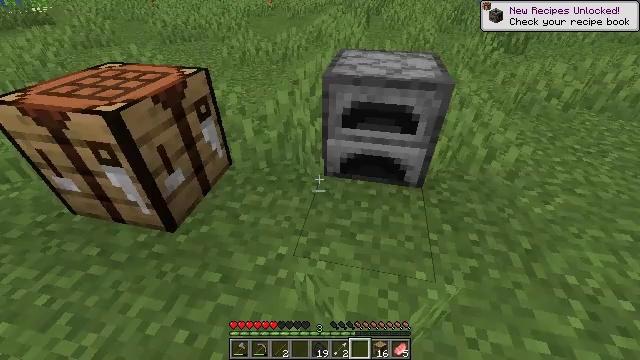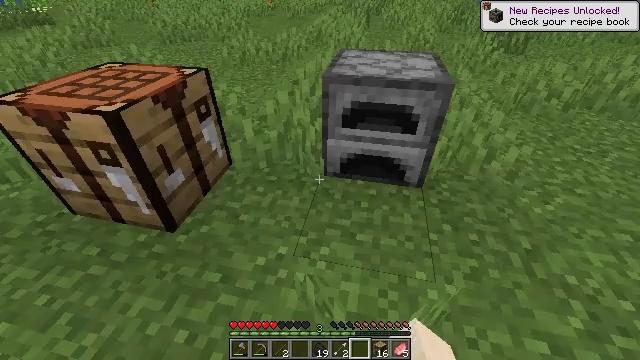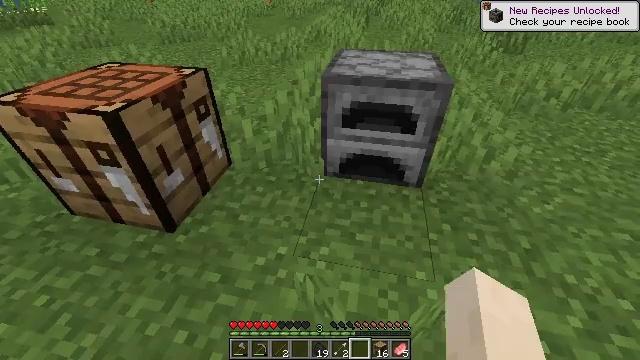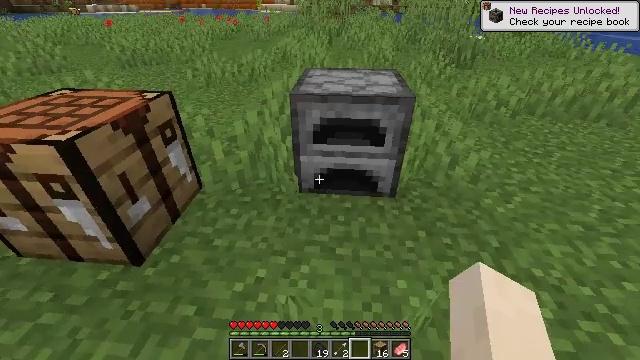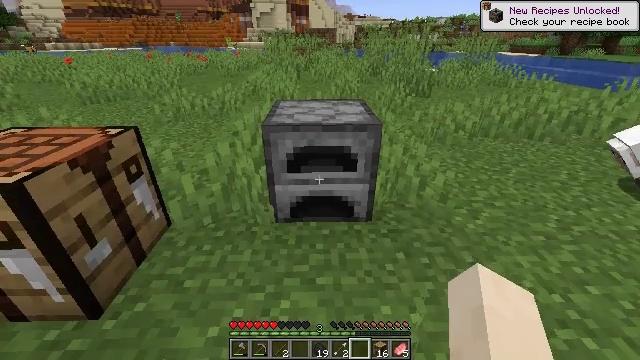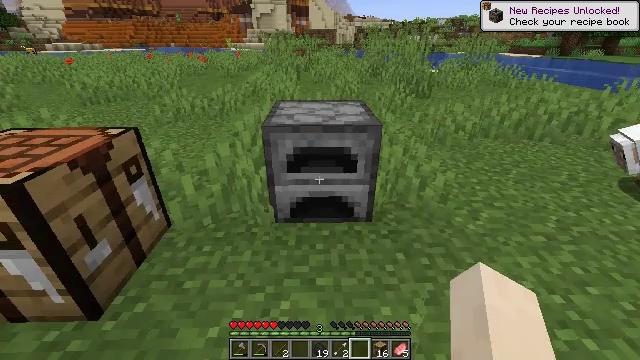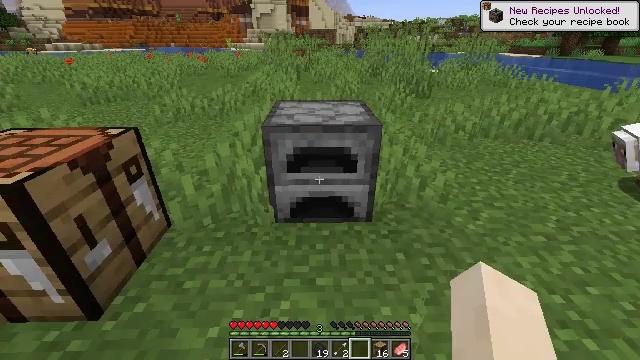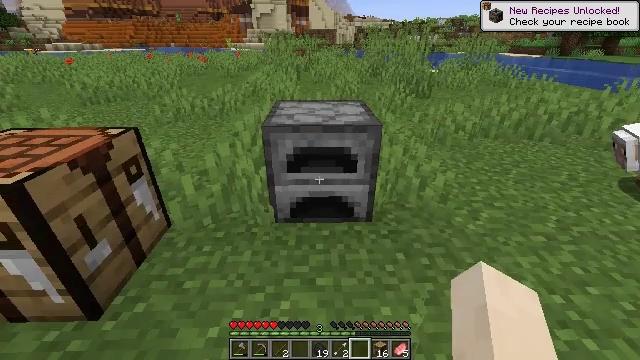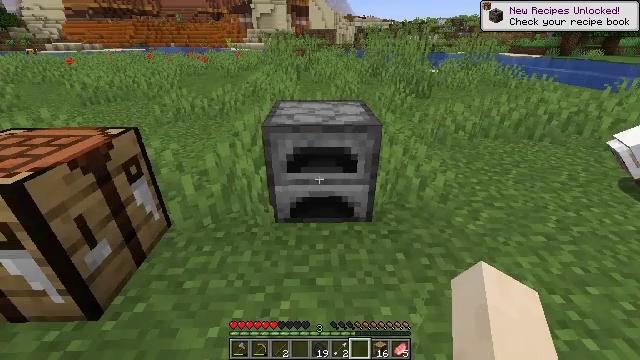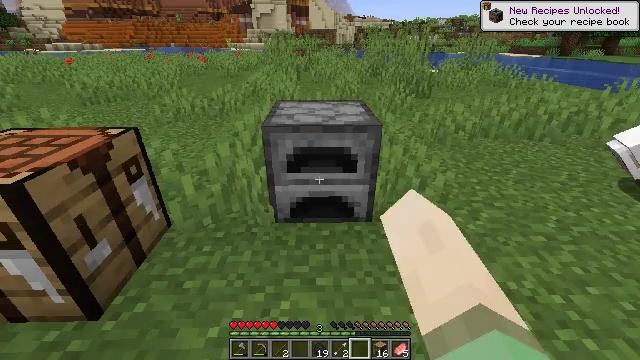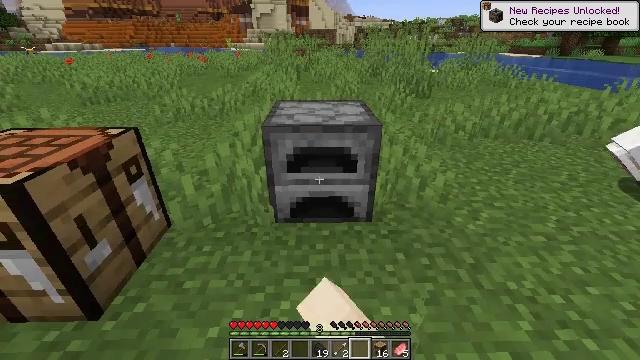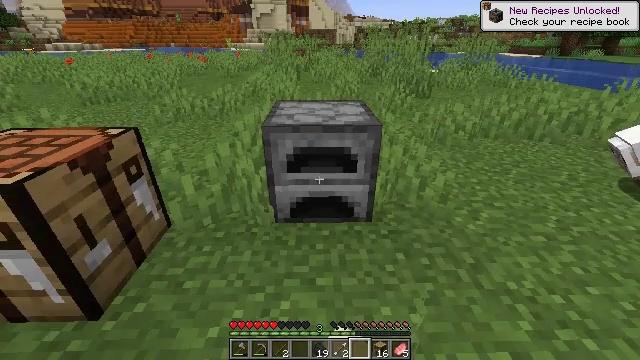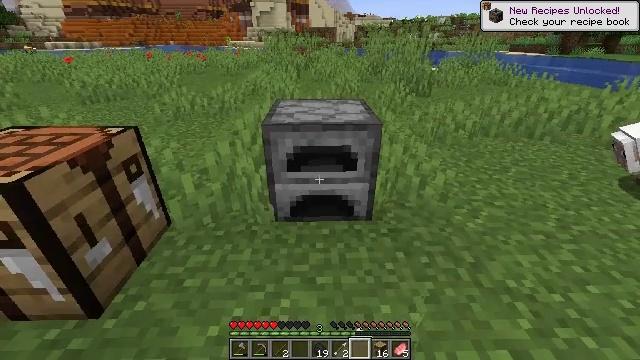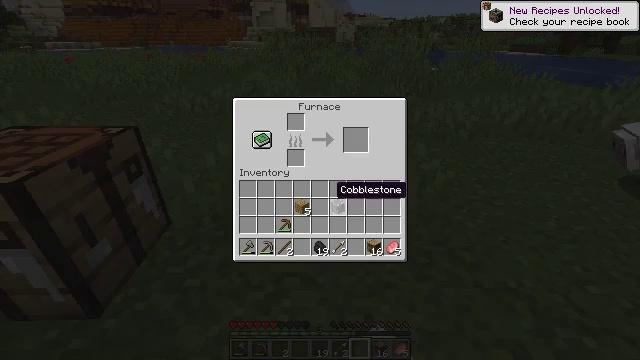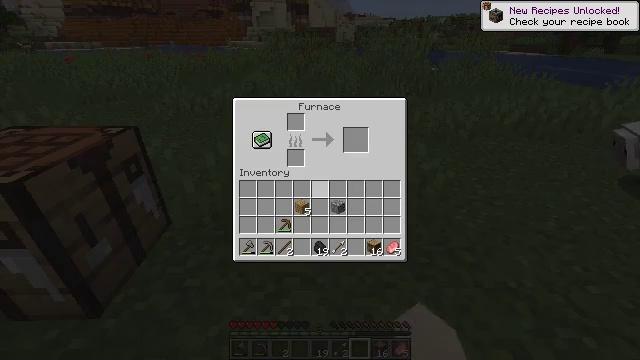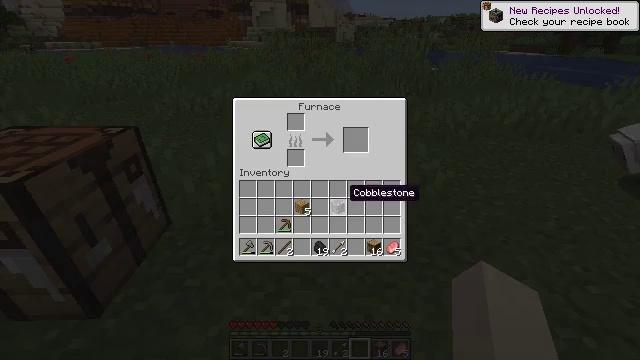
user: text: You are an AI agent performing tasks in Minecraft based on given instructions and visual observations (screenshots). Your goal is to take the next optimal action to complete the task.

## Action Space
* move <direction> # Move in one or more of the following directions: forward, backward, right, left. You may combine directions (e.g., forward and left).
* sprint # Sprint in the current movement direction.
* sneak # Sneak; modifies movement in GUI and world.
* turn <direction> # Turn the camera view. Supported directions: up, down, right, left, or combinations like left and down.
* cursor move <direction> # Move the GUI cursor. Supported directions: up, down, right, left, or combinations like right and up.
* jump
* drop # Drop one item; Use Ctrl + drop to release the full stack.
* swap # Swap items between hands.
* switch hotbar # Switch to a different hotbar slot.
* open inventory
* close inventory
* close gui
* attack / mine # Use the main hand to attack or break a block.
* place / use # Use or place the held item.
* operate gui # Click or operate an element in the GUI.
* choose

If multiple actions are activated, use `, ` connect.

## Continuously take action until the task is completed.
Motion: motion action
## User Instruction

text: Open the furnace and cook porkchop.
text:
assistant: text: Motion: use / place
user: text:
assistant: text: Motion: use / place
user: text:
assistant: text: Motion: turn right and up, use / place
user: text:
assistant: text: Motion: turn right and up
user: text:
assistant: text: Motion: no_op
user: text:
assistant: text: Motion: no_op
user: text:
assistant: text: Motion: no_op
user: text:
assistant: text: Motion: use / place
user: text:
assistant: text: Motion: use / place
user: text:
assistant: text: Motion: use / place
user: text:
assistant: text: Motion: use / place
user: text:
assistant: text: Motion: no_op
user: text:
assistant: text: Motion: sneak, cursor move right and down, open gui
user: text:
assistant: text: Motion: sneak, cursor move up
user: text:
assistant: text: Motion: sneak, cursor move right and down
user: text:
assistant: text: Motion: sneak, cursor move right and down
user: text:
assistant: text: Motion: sneak
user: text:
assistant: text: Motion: sneak
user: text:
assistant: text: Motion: sneak
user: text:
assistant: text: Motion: sneak, cursor move right
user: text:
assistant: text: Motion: sneak, cursor move right
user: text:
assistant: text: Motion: sneak, cursor move right and down
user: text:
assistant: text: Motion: sneak, cursor move right
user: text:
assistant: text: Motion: sneak
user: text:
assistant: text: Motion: sneak, operate gui
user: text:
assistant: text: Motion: sneak, operate gui
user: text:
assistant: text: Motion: sneak, operate gui
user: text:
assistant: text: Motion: sneak
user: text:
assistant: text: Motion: sneak, cursor move left
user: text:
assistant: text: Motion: sneak